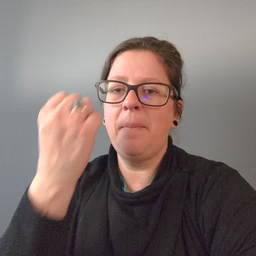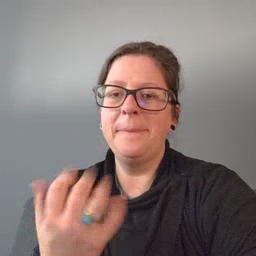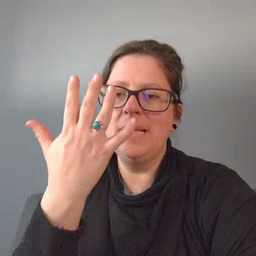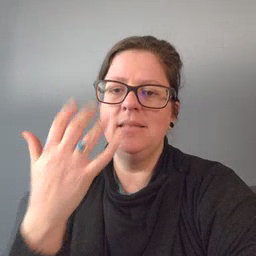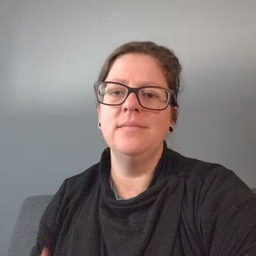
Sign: mitten